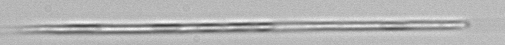
Label: Rhizosolenia